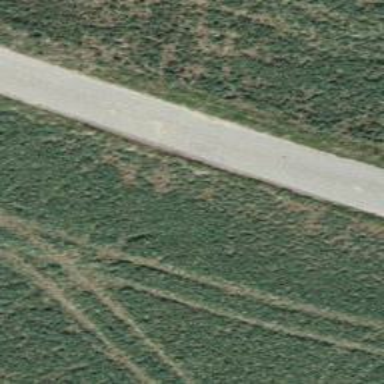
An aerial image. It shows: Well-maintained track road with grade 1 tracktype.